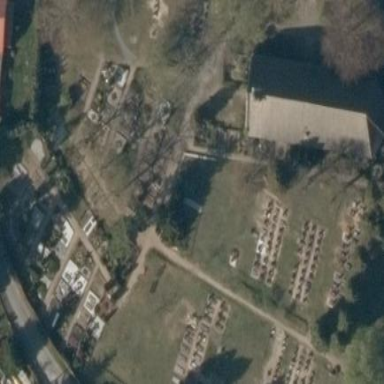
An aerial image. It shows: Cemetery.